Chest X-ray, PA view. Patient: 81 years old, sex F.
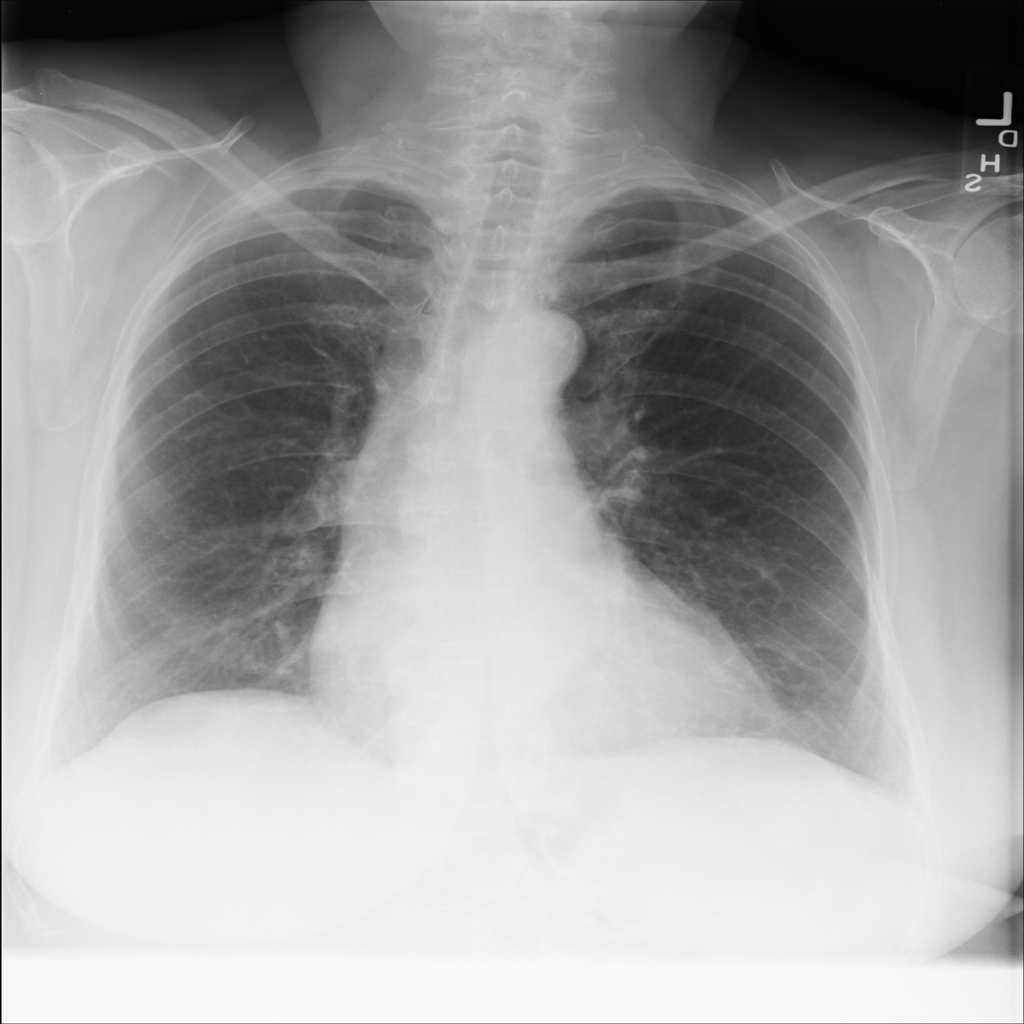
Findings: No Finding